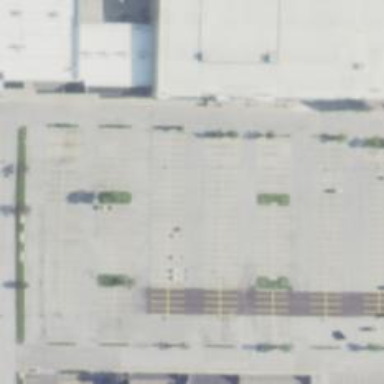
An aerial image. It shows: Parking space.